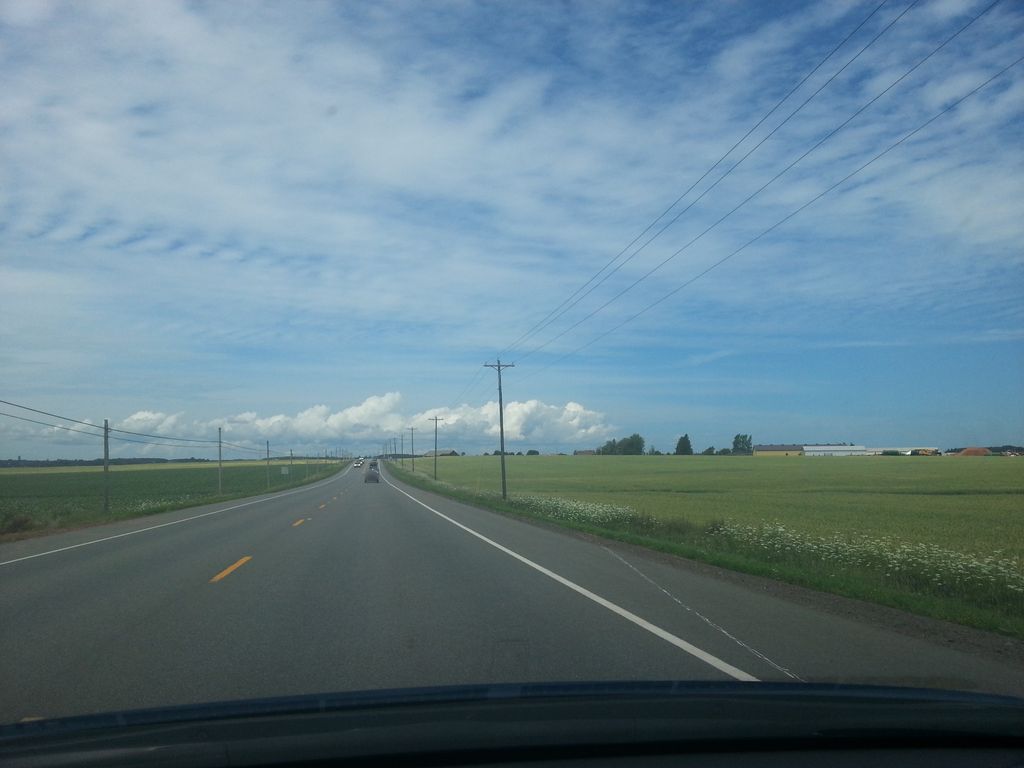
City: charlottetown